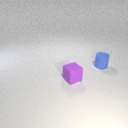
small purple rubber cube in front of small blue rubber cylinder